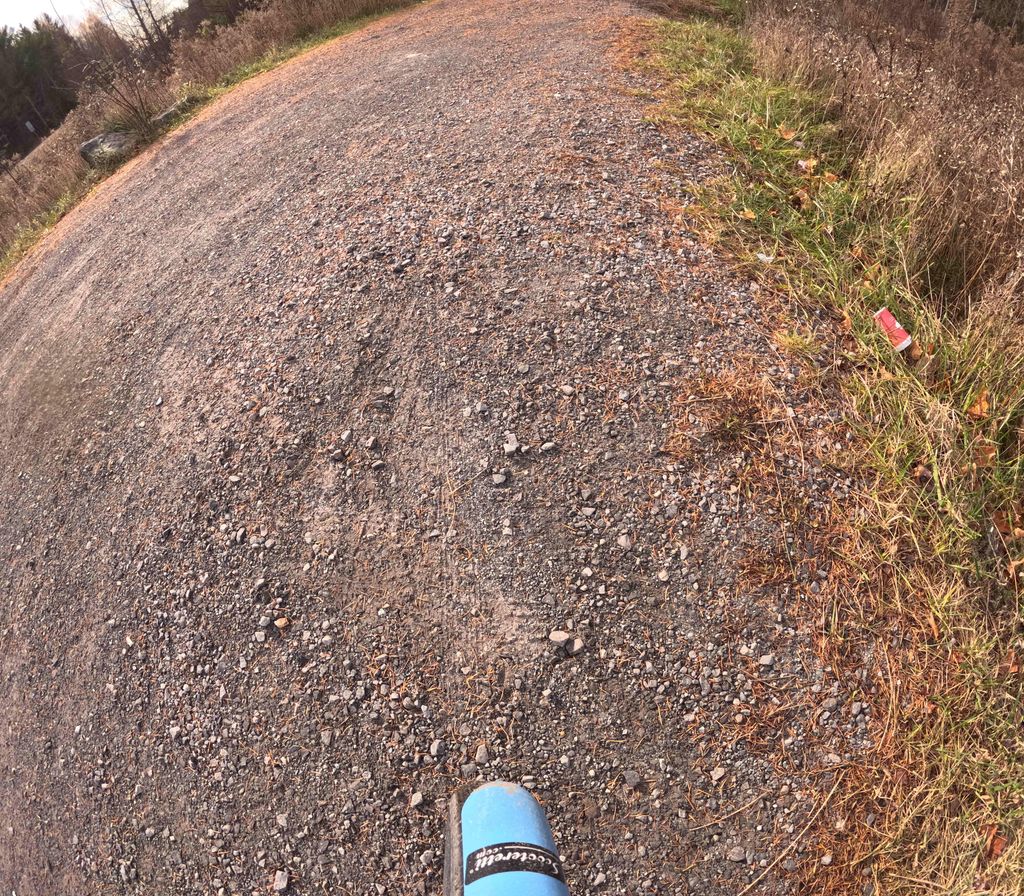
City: ottawa-gatineau